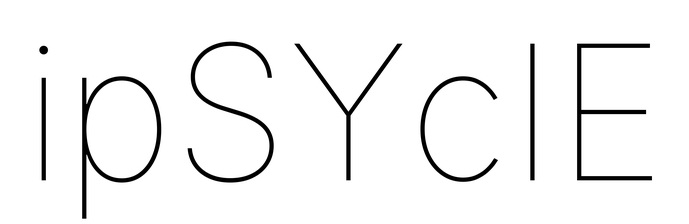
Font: Inter_Thin